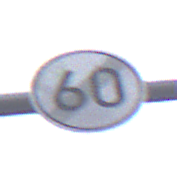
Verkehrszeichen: EndeGeschwindigkeit60
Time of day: MorningAfternoon
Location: Outdoor (Urban)
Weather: Overcast
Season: NotSpecified
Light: Natural